Question: I'm currently working on a shadow mapping implementation for my <URL>, it seems to be rendering and casting the shadow map well but if the shadow is too close from the emitter, it seems to be cut, as shown in this screenshot:

(the white lines are there to check if the shadow is at the right location, they are projected from the spot light origin towards the cube's vertices).
As you can see, the shadow is cut, as it should start from the cube's edge on the floor.
I'm using a 256*256 depth16 shadow map rendered from the light point of view with a perspective matrix:'NzMatrix4f::Perspective(lightComponent.GetOuterAngle()*2.f, 1.f, 2.f, lightComponent.GetRadius())'
Which ultimately gives us the following projection matrix:
'''
1, 0, 0, 0,
0, 1, 0, 0,
0, 0, -1.02041, -1,
0, 0, -2.04082, 0
'''
I found out that reducing the zFar value was a little bit improving the shadow:
<URL>
<URL>
I think the problem comes from the test, although I have no idea what I'm doing wrong.
Here's the shader code (when projecting the shadow):
Vertex Shader:
'''
vLightSpacePos = LightProjMatrix * LightViewMatrix * WorldMatrix * vec4(VertexPosition, 1.0);
'''
Fragment Shader:
'''
#if SHADOW_MAPPING
if (vLightSpacePos.w > 0.0)
{
vec3 ProjectionCoords = vLightSpacePos.xyz / vLightSpacePos.w;
vec2 UVCoords;
UVCoords.x = 0.5 * ProjectionCoords.x + 0.5;
UVCoords.y = 0.5 * ProjectionCoords.y + 0.5;
float Depth = texture(ShadowMap, UVCoords).x;
if (Depth < ProjectionCoords.z)
{
lightDiffuse *= 0.5;
lightSpecular = vec3(0.0);
}
}
#endif
'''
Here's a video I made to show the bug, with a spotlight casting a shadow from a cube (both are not moving) and where I'm making the floor going down, the shadow seems to fix itself once the distance is great enough:
<URL>
Am I missing something?
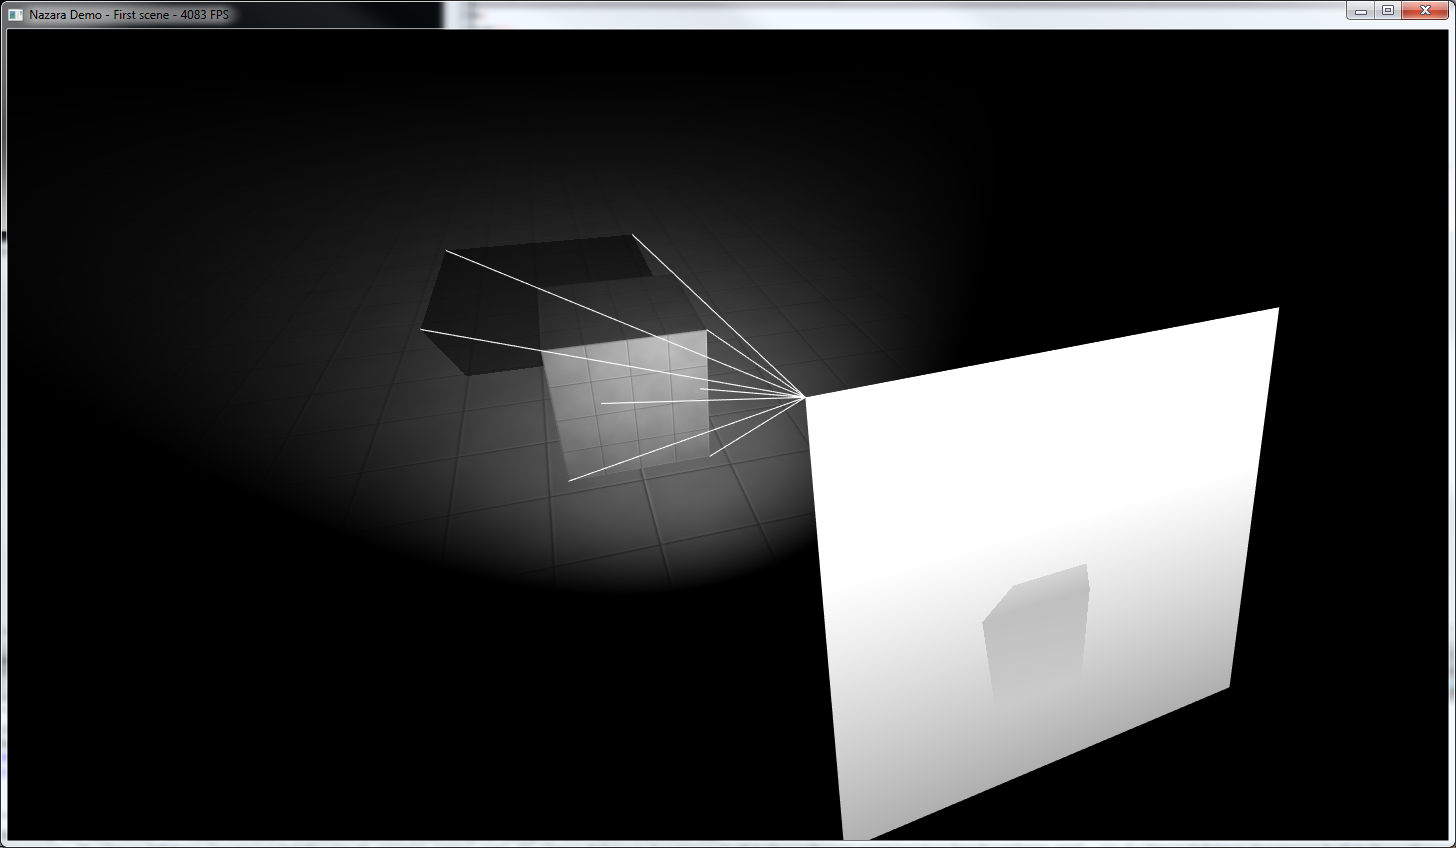
Answer: I fixed my problem, it was caused by the bias (it should be applied before the perspective division, not after).